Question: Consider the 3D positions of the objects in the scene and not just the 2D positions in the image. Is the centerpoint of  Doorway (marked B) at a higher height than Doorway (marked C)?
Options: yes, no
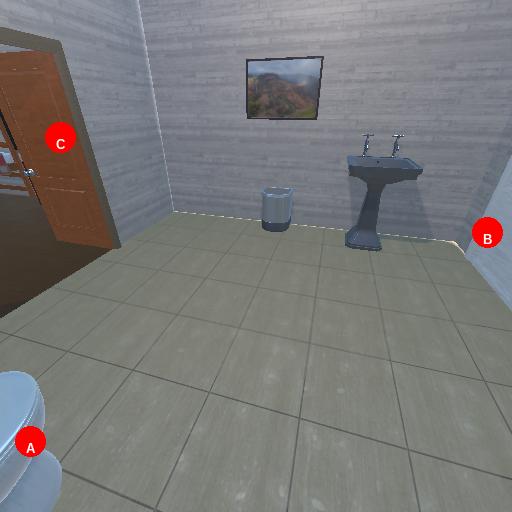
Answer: yes